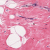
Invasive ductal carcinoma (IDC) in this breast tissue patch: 0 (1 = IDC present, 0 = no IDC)